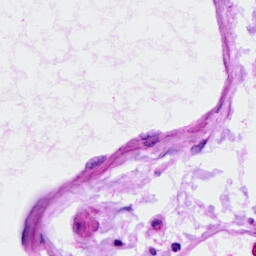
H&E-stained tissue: Ovarian